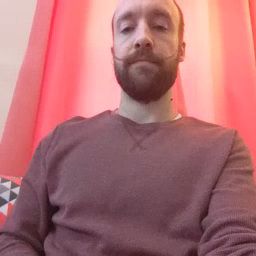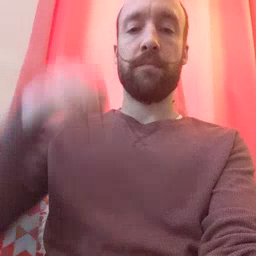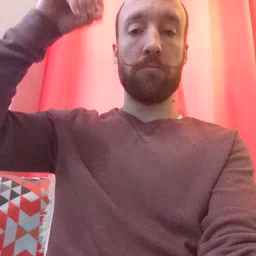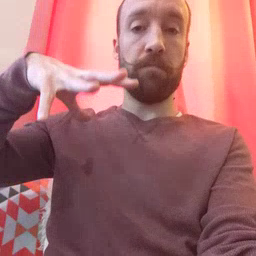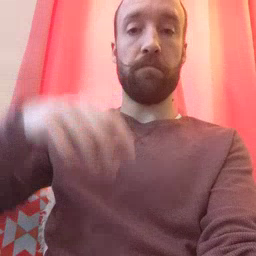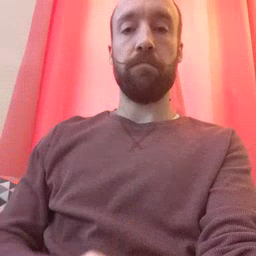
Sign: drop